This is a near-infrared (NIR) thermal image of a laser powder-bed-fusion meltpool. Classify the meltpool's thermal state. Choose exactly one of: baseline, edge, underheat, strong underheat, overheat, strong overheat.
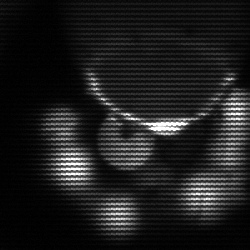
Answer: edge